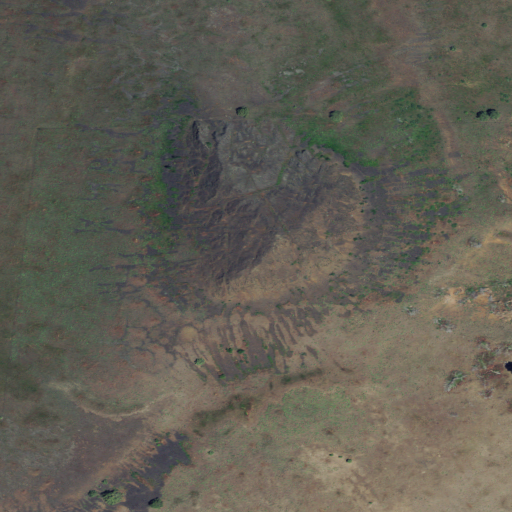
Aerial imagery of mountain in Oregon named Rettie Butte containing grassland and shrub